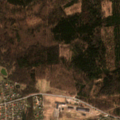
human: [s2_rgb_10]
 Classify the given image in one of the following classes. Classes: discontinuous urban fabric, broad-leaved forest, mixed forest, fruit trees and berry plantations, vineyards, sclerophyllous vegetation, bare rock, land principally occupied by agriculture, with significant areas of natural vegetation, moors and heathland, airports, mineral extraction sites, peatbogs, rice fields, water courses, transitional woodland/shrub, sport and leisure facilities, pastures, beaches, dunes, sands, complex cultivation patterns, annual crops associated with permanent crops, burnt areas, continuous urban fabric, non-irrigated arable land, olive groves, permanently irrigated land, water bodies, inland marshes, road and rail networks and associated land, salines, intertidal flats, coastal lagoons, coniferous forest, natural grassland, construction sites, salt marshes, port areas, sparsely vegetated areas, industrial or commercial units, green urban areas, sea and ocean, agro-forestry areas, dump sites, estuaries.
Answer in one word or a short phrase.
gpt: discontinuous urban fabric, industrial or commercial units, complex cultivation patterns, broad-leaved forest, coniferous forest, mixed forest